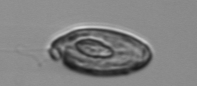
Label: Katodinium_or_Torodinium